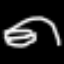
Label: frog